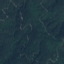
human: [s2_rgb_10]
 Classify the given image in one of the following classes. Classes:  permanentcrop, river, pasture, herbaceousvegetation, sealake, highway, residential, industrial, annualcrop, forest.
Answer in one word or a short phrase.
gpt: Forest